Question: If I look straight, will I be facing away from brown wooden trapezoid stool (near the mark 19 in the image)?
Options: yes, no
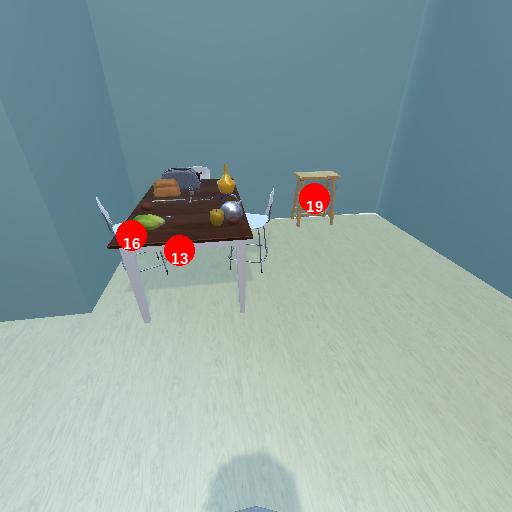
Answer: yes